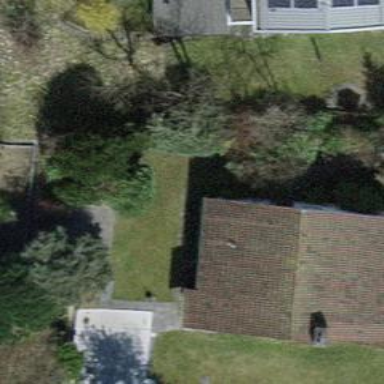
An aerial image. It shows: Building with tiled roof.